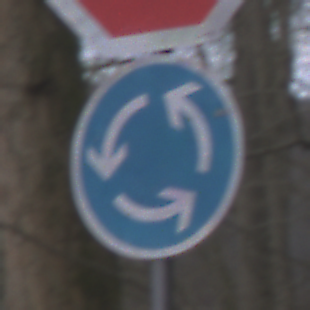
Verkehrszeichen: Kreisverkehr
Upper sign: Stop
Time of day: MorningAfternoon
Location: Outdoor (Nature)
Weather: PartlyCloudy
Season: NotSpecified
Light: Natural